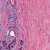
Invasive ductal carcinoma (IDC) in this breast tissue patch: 1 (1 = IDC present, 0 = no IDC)